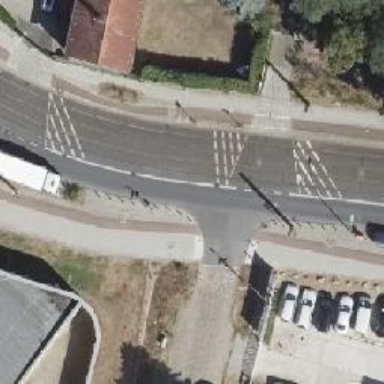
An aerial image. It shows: Tertiary road with asphalt surface. Both sides have sidewalks and there is cycle track on the right side.